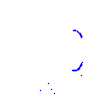
Particle: proton